При слабом ударе футбольного мяча о стенку он деформируется, как показано на рисунке.  При этом деформация $x$ мяча много меньше его радиуса и можно с хорошим приближением считать, что давление $p$ воздуха в мяче в процессе удара не меняется.
Пренебрегая упругостью покрышки, оценить время соударения мяча со стеной. Провести числовой расчет этого времени для случая, когда масса мяча $m=0.5~кг$, давление в нем $p=2.10^{5}~Па$ и радиус мяча $R=12.5~см$.
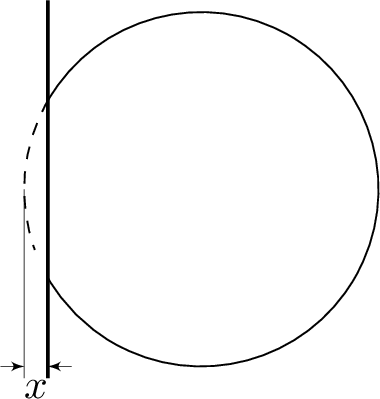
Ответ: $$ \tau=\pi \sqrt{\frac{m}{k}} \approx 8 \cdot 10^{-3}~с. $$
Темы:
T, Механика, Соударения, Всероссийские, Реальная механическая система